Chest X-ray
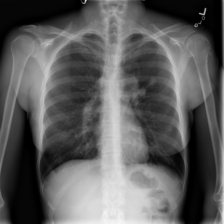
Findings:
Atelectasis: negative
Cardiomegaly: negative
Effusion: negative
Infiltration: negative
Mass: negative
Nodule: negative
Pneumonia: negative
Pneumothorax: negative
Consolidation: negative
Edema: negative
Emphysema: negative
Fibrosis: negative
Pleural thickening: negative
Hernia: negative